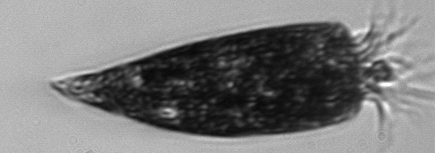
Label: Strombidium_tintinnodes